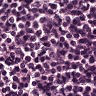
Metastatic tissue present: no